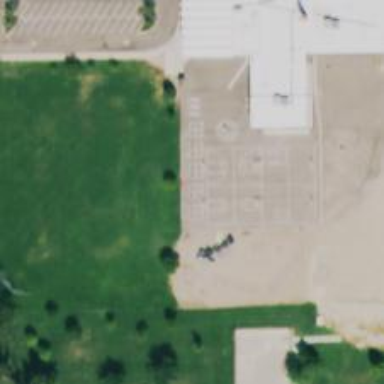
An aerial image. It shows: Four square sport pitch on leisure land.